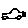
Label: car